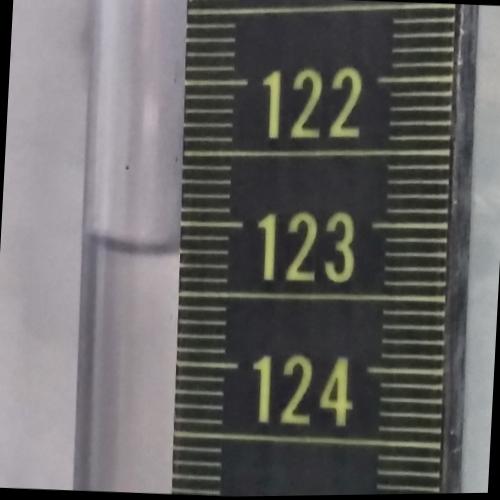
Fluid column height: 123.2 cm